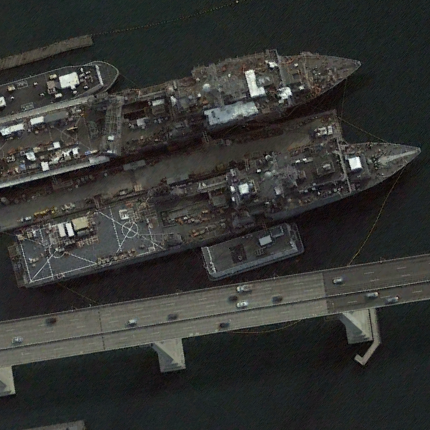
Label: combat